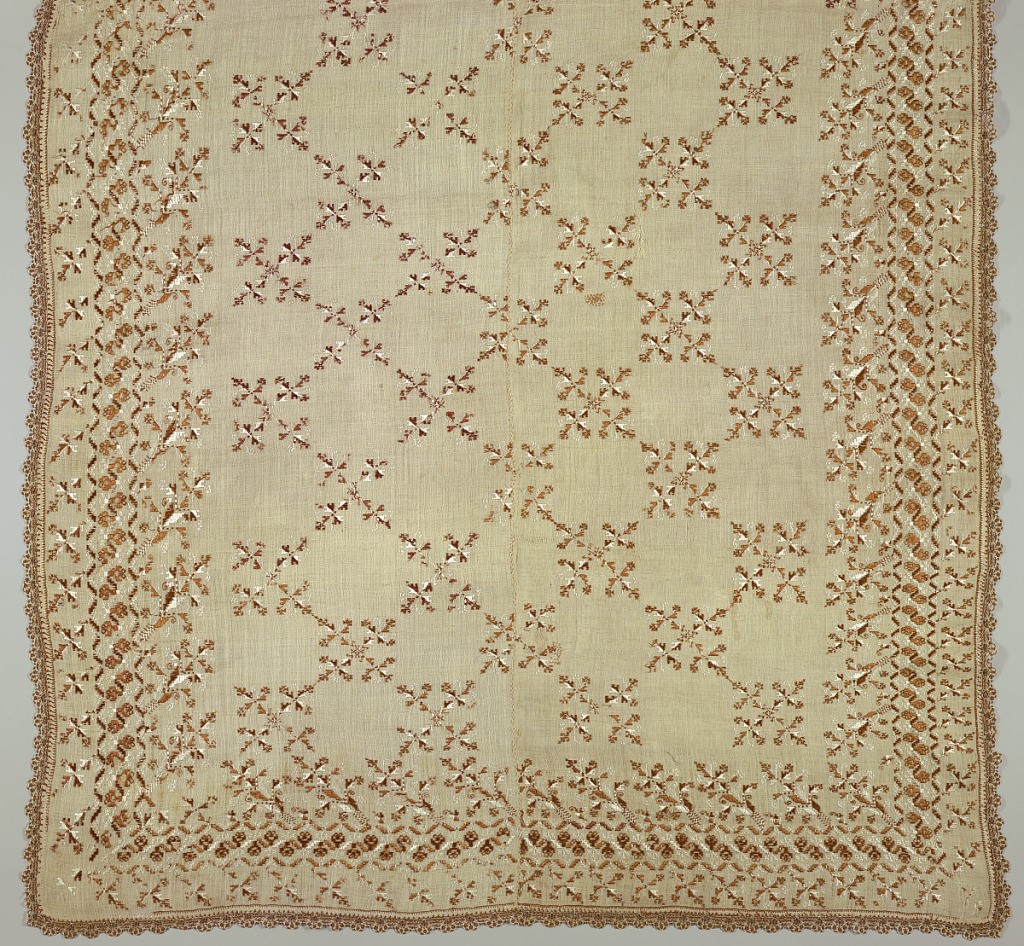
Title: Table cover
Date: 18th century
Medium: linen, silk Technique: cross stitch embroidery
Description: Oblong table cover of hand-woven linen of sheer open weave, embroidered in brown and white silk in cross stitch. Allover pattern arranged in squares of highly stylized floral or lily pattern; wide border of stylized vine. Edging of narrow brown and white silk lace. Linen is seamed at the center.